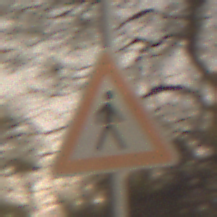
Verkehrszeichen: FussgaengerLinks
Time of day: Night
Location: Outdoor (Nature)
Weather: Clear
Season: NotSpecified
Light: Natural